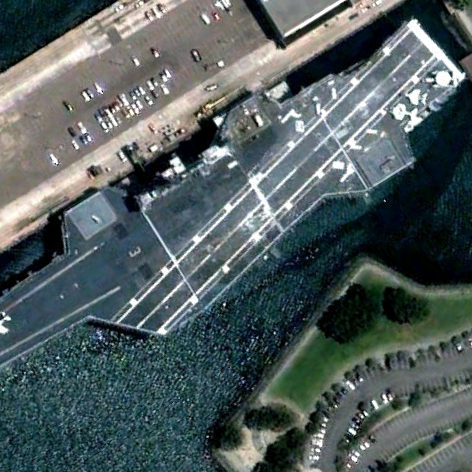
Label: Midway-class_aircraft_carrier